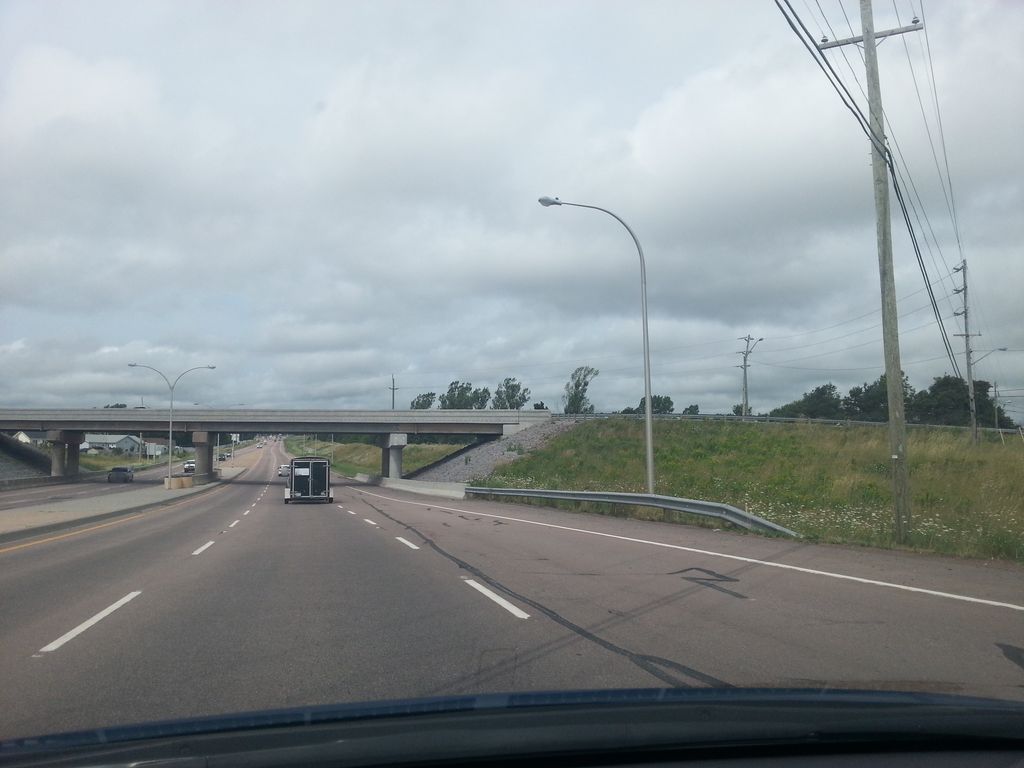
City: charlottetown